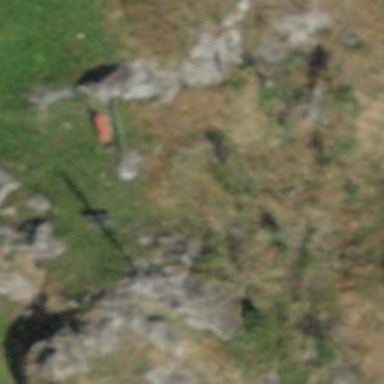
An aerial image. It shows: Historic wayside cross.